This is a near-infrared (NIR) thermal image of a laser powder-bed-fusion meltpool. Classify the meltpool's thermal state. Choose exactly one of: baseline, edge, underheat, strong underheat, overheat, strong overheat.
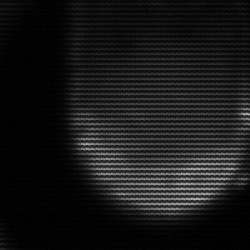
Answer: edge